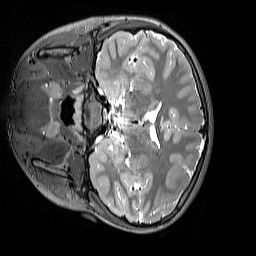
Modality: T2w
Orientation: coronal
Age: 11
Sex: male
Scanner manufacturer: siemens
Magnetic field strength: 3 T
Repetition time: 3.2 s
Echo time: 0.408 s